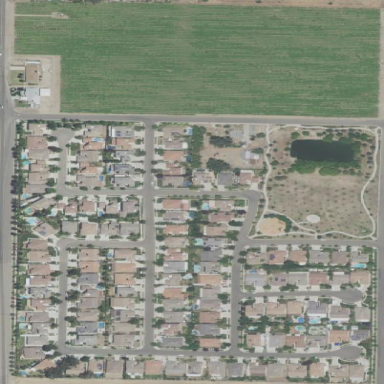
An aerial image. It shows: Single-family residential area in neighborhood setting.